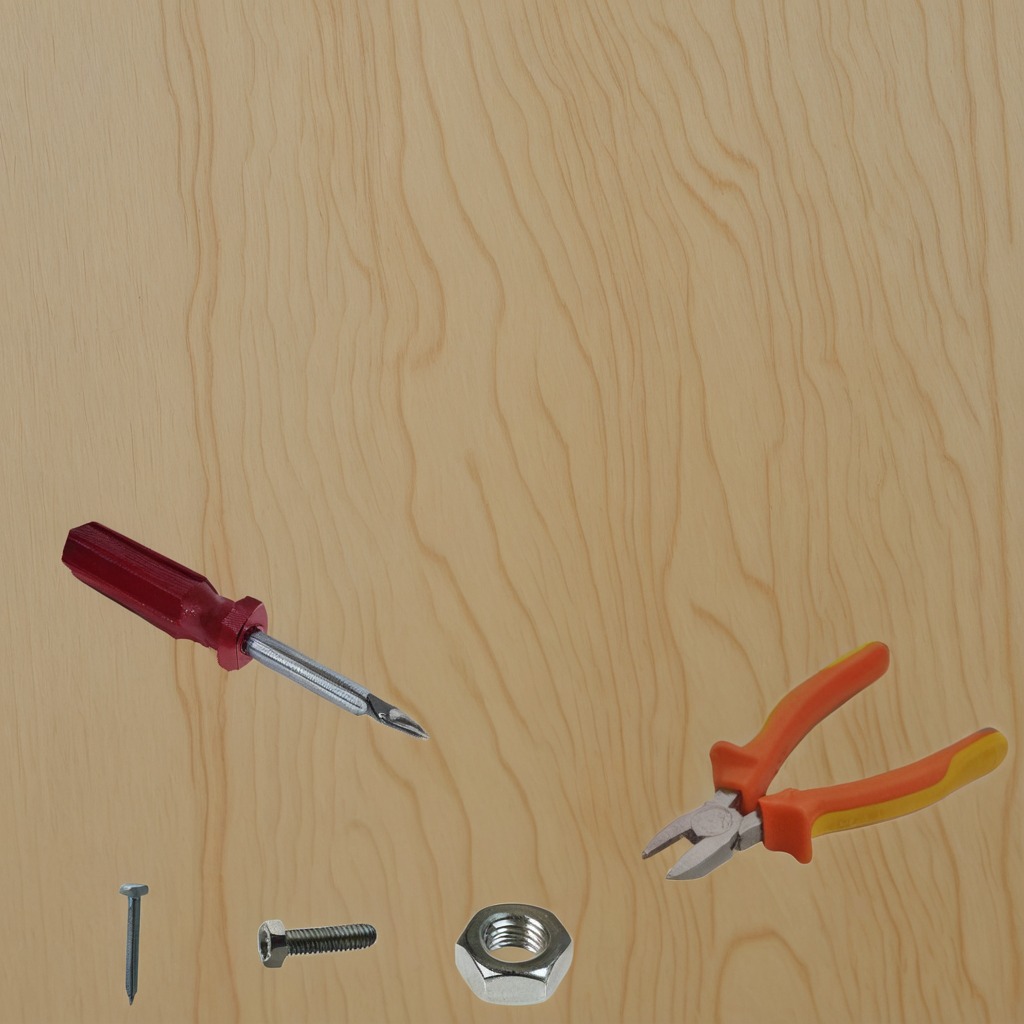
A metal machine screw, an iron nail, pliers, a screwdriver, and a metal nut are lying on a plywood surface in a paint workshop lit by afternoon window light.